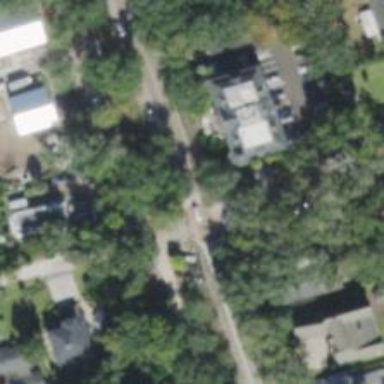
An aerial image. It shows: Residential road with sidewalk on the left.